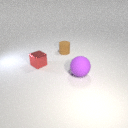
small red metal cube in front of small brown rubber cylinder